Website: lowes
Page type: customer-info-address
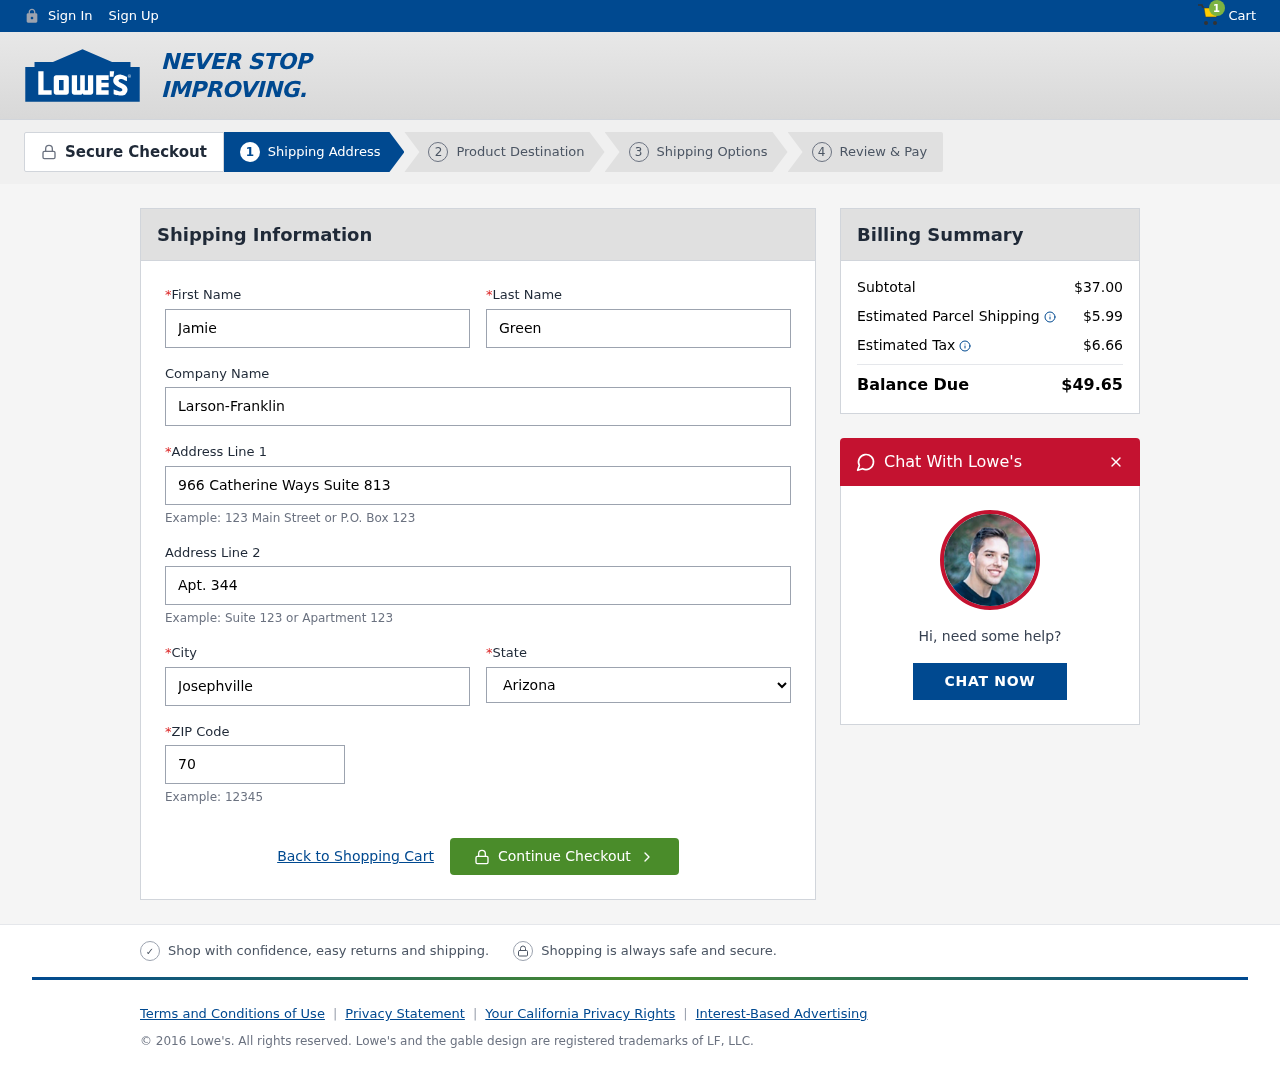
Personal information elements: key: PII_CITY
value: Josephville
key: PII_COMPANY
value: Larson-Franklin
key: PII_FIRSTNAME
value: Jamie
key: PII_LASTNAME
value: Green
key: PII_POSTCODE
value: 70611
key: PII_STATE
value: Arizona
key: PII_STREET
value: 966 Catherine Ways Suite 813
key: PII_STREET2
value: Apt. 344
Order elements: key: ORDER_NUM_ITEMS
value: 1
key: ORDER_SUBTOTAL
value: $37.00
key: ORDER_SHIPPING_COST
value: $5.99
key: ORDER_TAX
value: $6.66
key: ORDER_TOTAL
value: $49.65